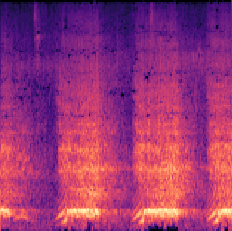
Sound class: Cow